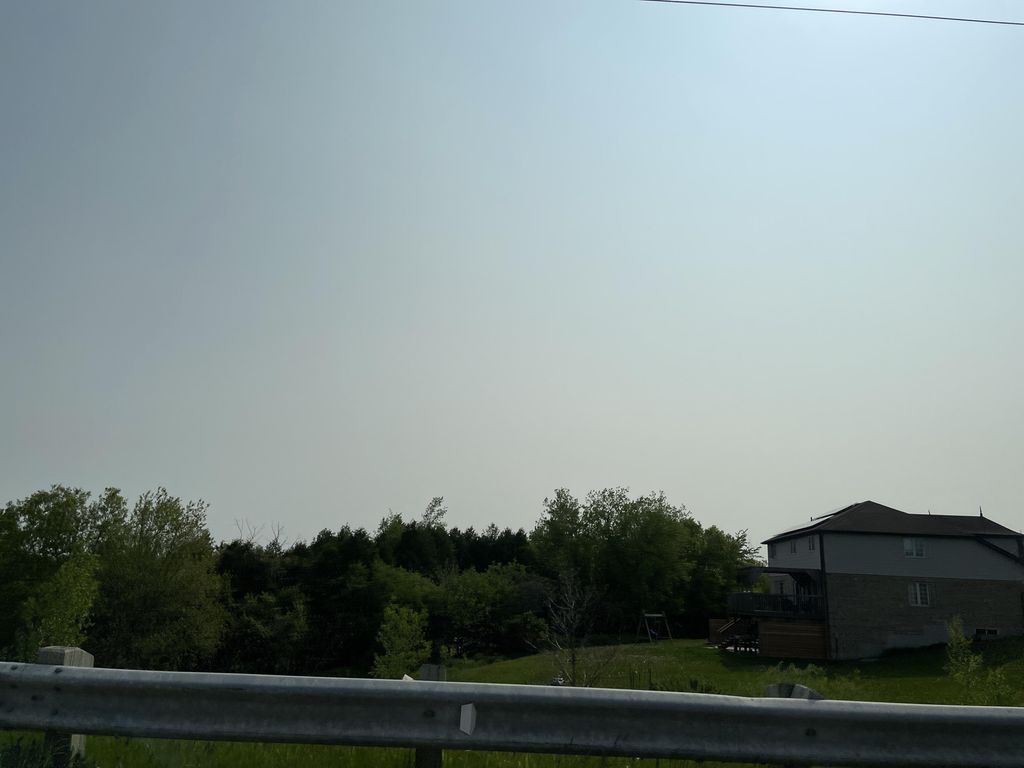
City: kitchener-waterloo